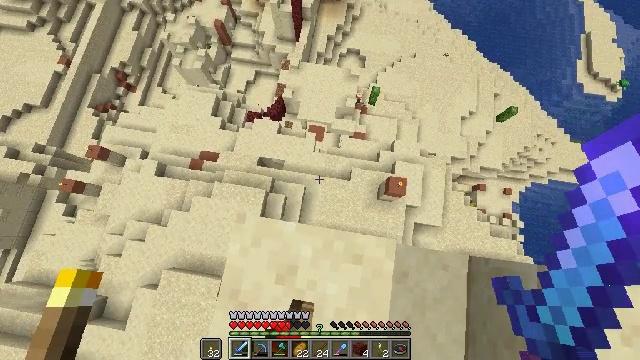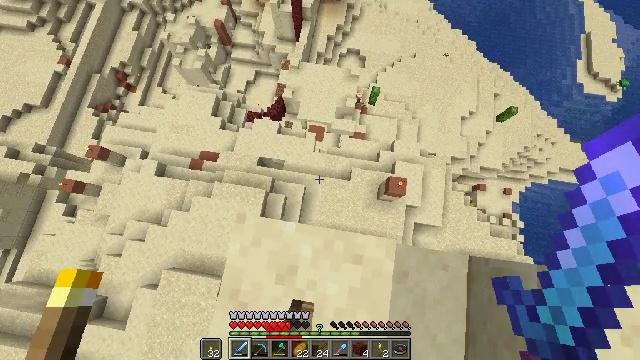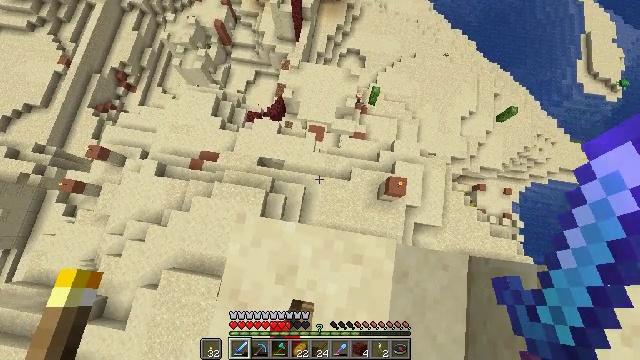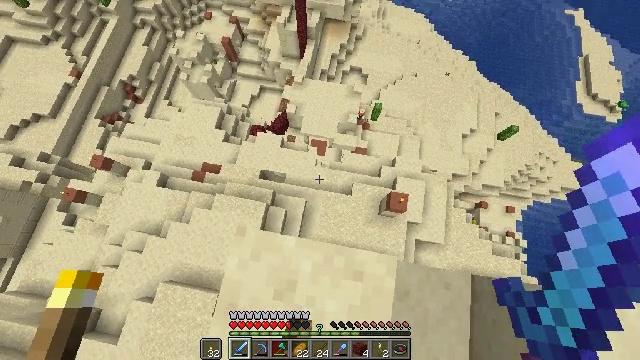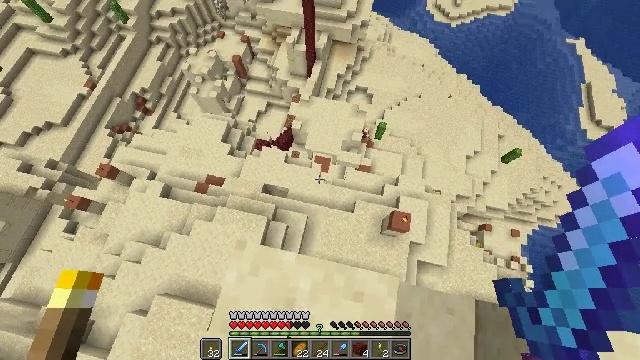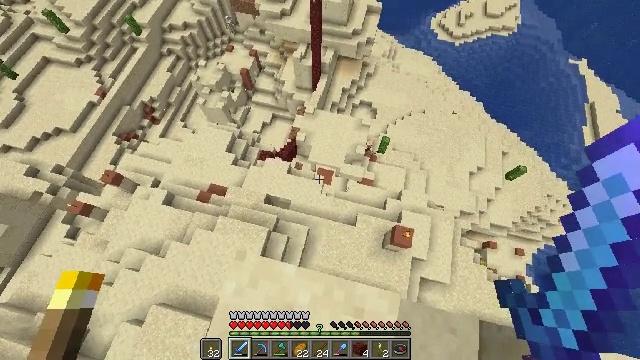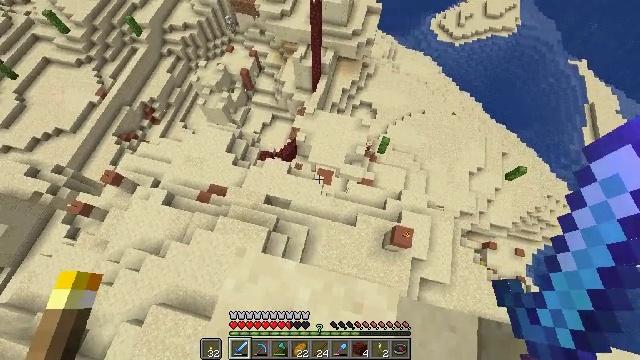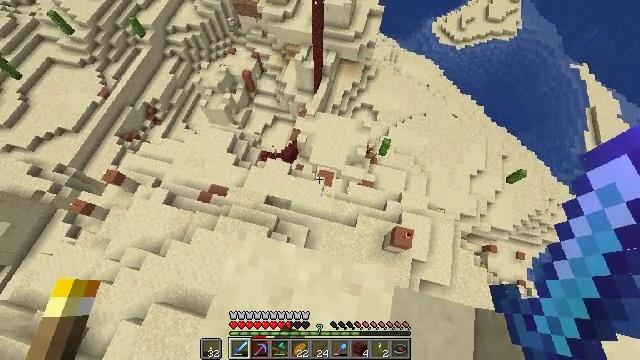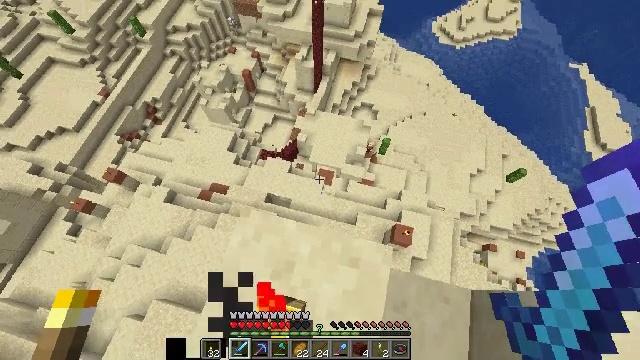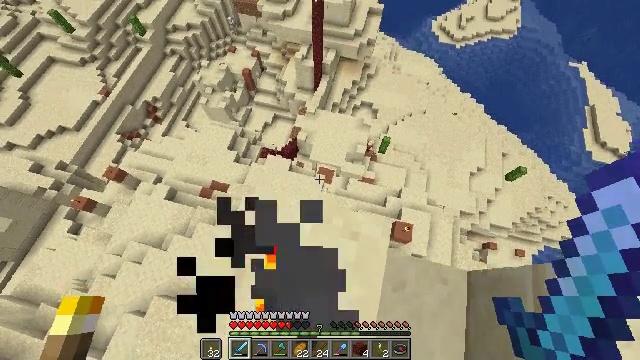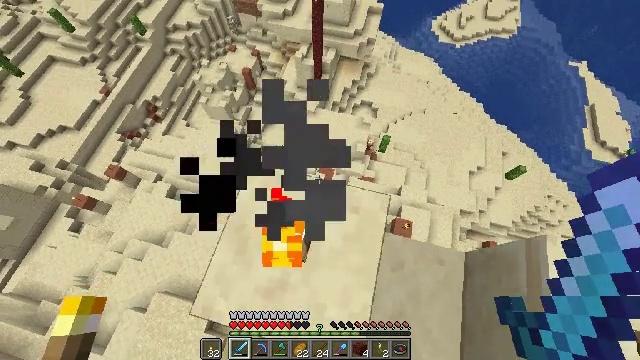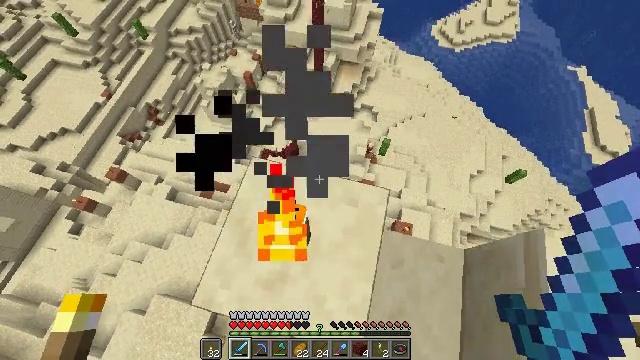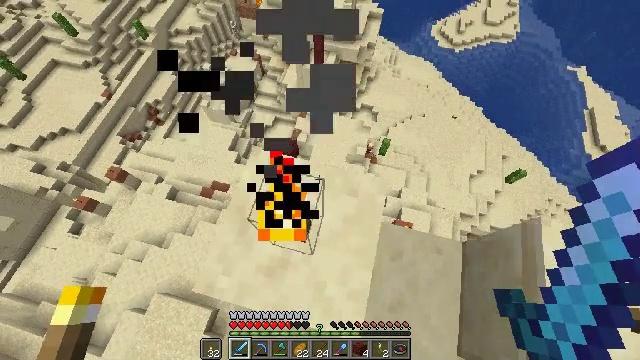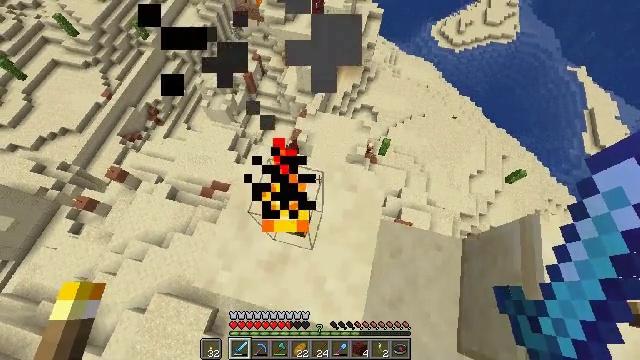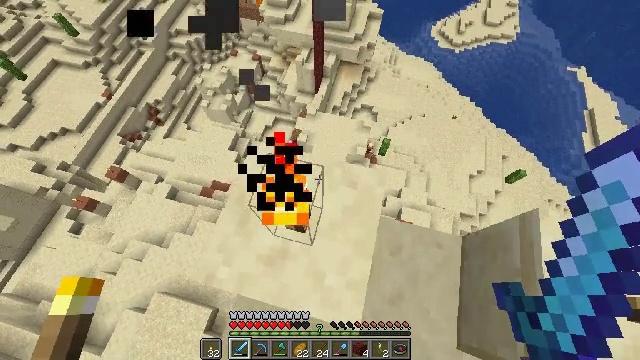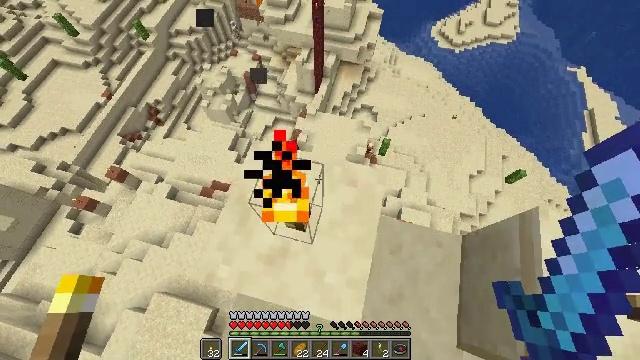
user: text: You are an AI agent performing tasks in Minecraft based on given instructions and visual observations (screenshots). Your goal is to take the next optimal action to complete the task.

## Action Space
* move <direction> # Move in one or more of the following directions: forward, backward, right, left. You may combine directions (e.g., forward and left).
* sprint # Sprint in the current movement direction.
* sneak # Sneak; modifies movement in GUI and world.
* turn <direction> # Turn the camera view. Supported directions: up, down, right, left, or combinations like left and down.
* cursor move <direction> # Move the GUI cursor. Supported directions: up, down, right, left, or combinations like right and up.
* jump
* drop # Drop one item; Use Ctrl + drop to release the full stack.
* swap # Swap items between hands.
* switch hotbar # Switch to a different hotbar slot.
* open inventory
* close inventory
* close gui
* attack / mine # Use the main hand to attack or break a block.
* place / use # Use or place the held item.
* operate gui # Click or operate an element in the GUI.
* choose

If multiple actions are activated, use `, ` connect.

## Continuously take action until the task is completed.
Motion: motion action
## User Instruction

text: Break the dead bush for sticks.
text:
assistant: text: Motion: no_op
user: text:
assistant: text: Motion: no_op
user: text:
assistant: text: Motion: turn left and up
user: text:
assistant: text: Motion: turn left and up
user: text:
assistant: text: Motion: turn left and up
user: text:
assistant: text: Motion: move back
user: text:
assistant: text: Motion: move back
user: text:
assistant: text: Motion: move back
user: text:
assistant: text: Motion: move back
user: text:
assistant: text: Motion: no_op
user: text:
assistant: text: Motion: no_op
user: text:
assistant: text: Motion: no_op
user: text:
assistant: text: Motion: no_op
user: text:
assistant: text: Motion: no_op
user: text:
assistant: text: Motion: no_op
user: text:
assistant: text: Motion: no_op
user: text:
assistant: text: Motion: no_op
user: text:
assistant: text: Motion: no_op
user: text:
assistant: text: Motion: no_op
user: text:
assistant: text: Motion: move forward
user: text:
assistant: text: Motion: move forward
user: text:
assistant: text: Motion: move forward
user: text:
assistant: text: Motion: no_op
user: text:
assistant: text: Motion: no_op
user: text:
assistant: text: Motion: no_op
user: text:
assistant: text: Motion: no_op
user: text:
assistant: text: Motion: no_op
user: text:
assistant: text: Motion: no_op
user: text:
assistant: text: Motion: no_op
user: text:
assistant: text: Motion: no_op